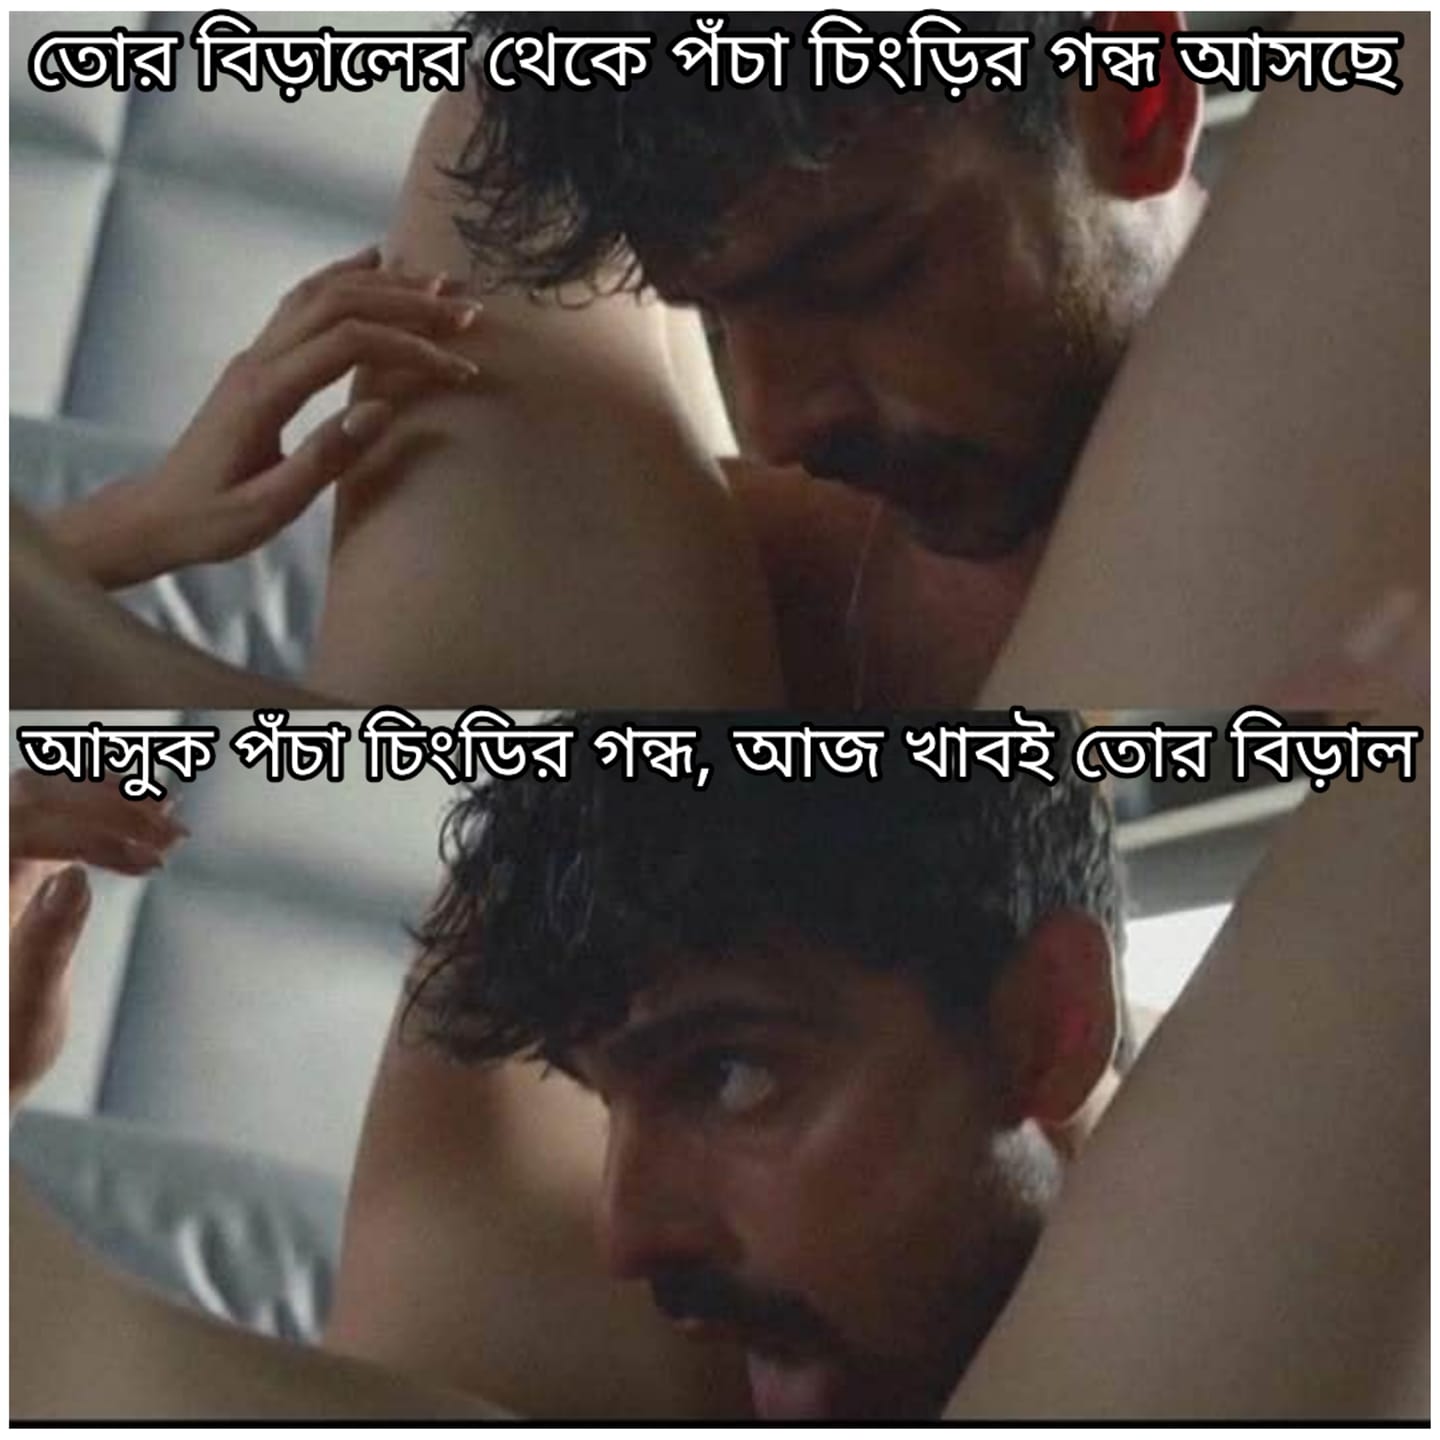
Caption: তোর বিড়ালের থেকে পচা চিংড়ির গন্ধ আসছে     আসুক পচা চিংড়ির গন্ধ , আজ খাবই তোর বিড়াল
Label: hate